Question: For lack of a Latex editor, here is a picture of a piecewise function that I wish to plot using Sympy. I want to pass in two arrays of the coefficients and a value for x, then evaluate it and plot the function. (Edit : there are exactly one more p than there are alphas, image updated)

This is my attempt so far (alpha and p are lists/arrays, t is a number):
'''
def getf(alpha,p,t):
#Create the argument list of tuples for the SymPy.Piecewise function
argtuples = []
for n,number in enumerate(alpha):
if n == 0:
argtuples.append((p[0]*x, x<alpha[0]))
elif 0<n and n<list(enumerate(alpha))[-1][0]:
argtuples.append((p[0]*alpha[0] + Sum(p[i]*(alpha[i] - alpha[i-1]),(i,1,n)) + p[n+1]*(x-alpha[n]), alpha[n-1] <= x < alpha[n]))
else:
argtuples.append((p[0]*alpha[0] + Sum(p[i]*(alpha[i] - alpha[i-1]),(i,1,n)) + p[n+1]*(x-alpha[n]), x>=alpha[n]))
f = Piecewise(argtuples)
return f(t)
from sympy import Piecewise, Sum
from sympy.abc import x, i
getf([10000,50000,100000,<PHONE>],[0.05,0.08,0.15,0.30,0.40],<PHONE>)
'''
However, I'm getting the error "list indices must be integers or slices, not Symbol". How can I reference the coefficient values that I have passed into the function, given that the array could be any length?
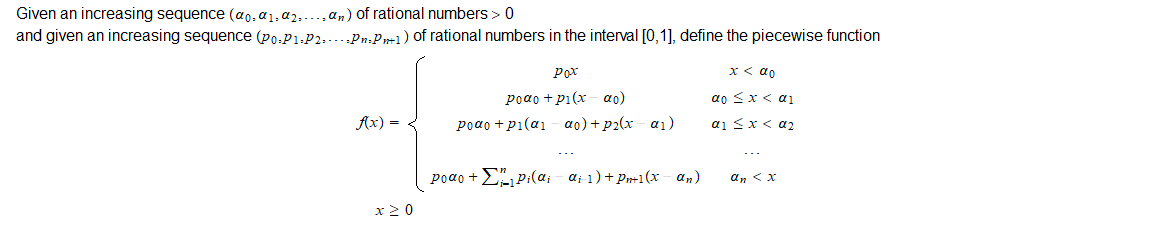
Answer: You cannot use a symbolic index on a Python list (here 'i' is symbolic, since you are importing it from 'abc'). If you know the list ahead of time, you should use the Python 'sum' function to sum the values, instead of 'Sum'.
'''
sum(p[i]*(alpha[i] - alpha[i-1]) for i in range(1, n))
'''
There is also another problem, which is that you have 'alpha[n-1] <= x < alpha[n]'. This unfortunately won't work, due to the way Python handles chained inequalities. You have to write this as 'And(alpha[n-1] <= 1, x < alpha[n])' Otherwise you will get 'TypeError: cannot determine truth value of Relational'.